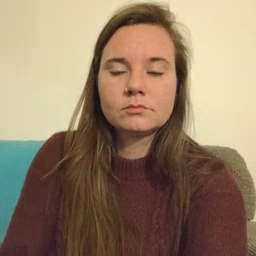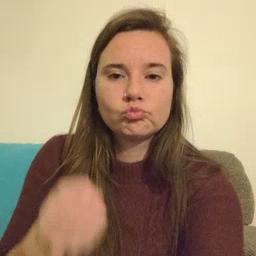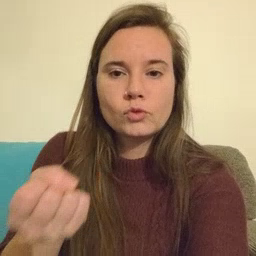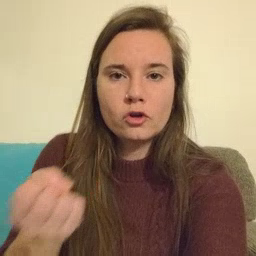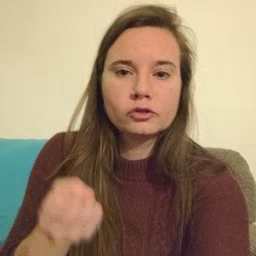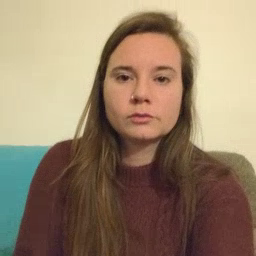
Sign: drawer